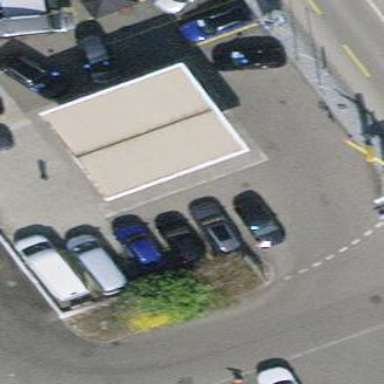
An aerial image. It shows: Fuel amenity located on the roof of building.